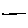
Label: line